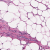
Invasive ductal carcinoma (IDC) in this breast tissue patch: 1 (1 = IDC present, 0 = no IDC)